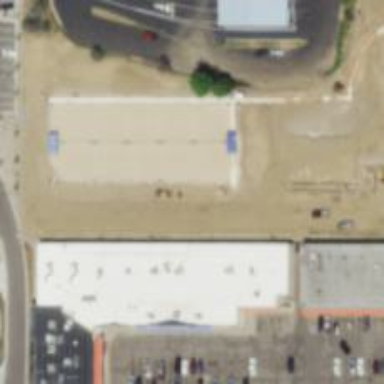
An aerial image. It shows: Retail building.